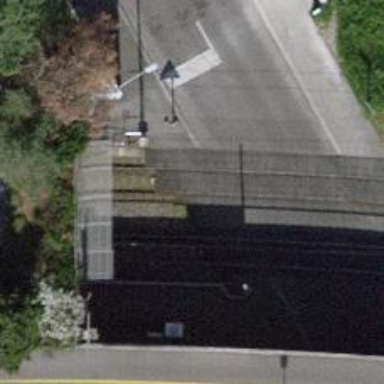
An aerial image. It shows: Level crossing with double half barrier.